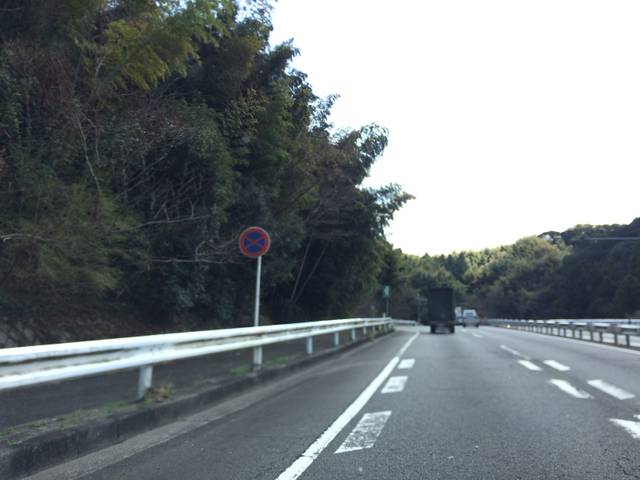
Region: Japan
Coordinates: 34.921, 138.292